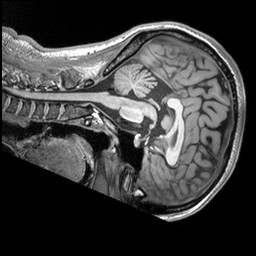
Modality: T1w
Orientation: sagittal
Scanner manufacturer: siemens
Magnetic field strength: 3 T
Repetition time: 2.53 s
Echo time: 0.00298 s